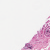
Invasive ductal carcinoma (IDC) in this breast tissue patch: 0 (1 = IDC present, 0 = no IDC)